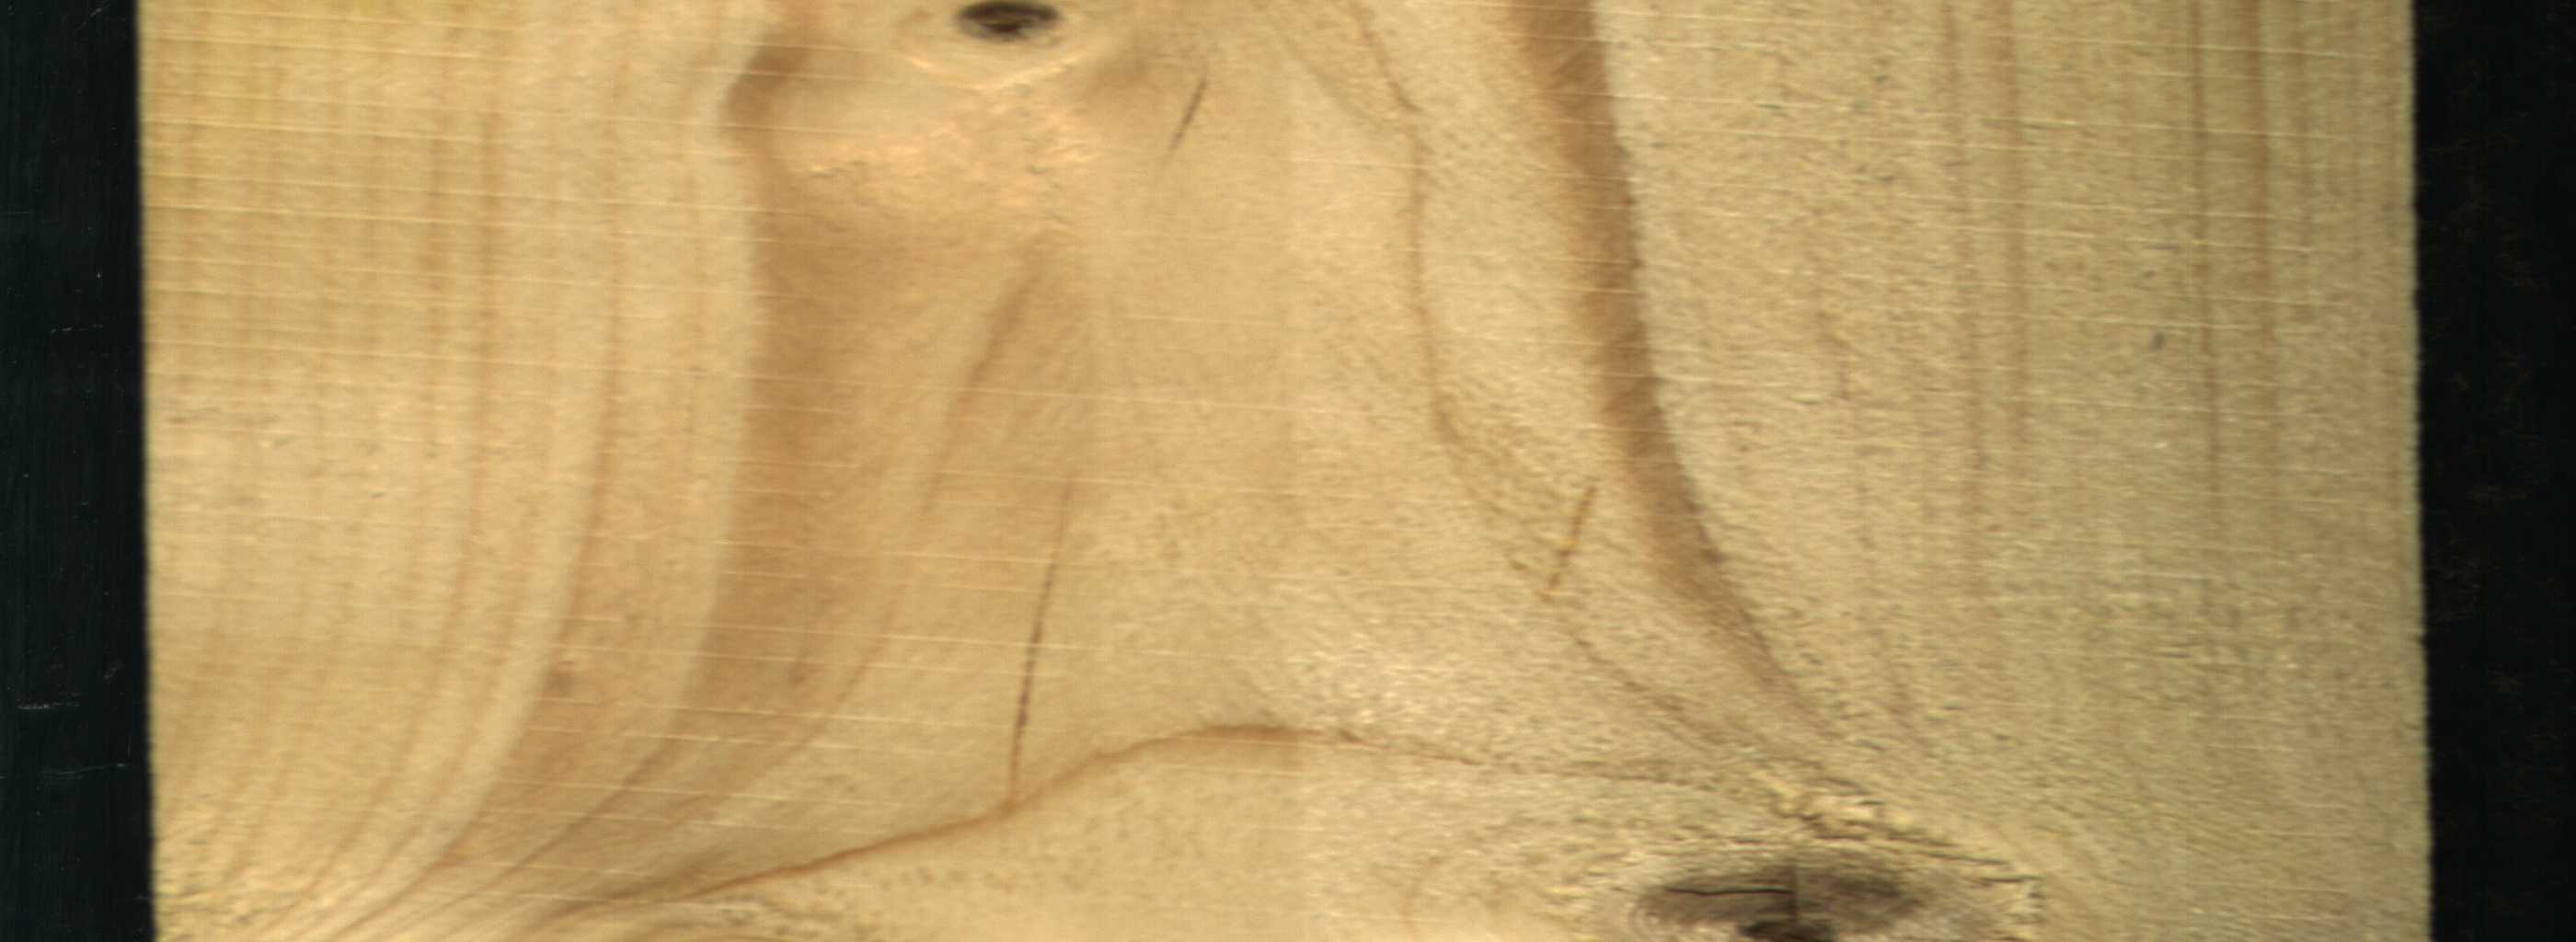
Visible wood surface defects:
Quartzity
knot_with_crack
Dead_Knot